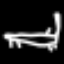
Label: bed